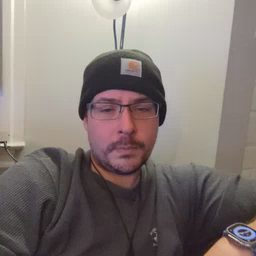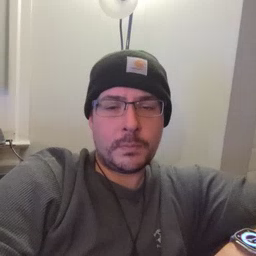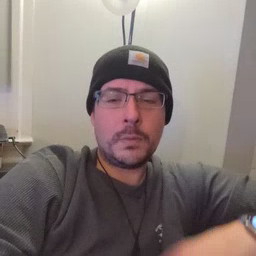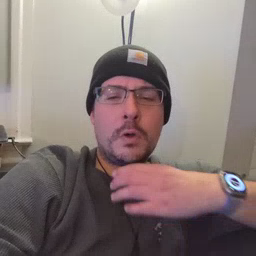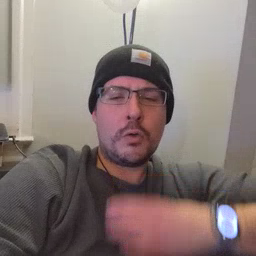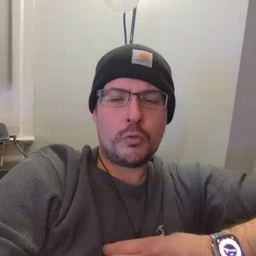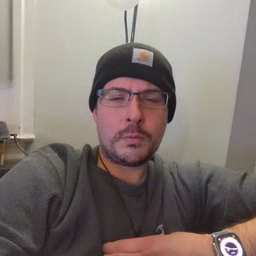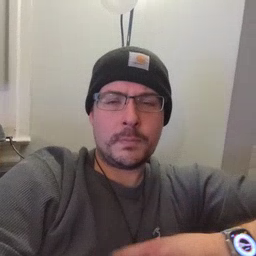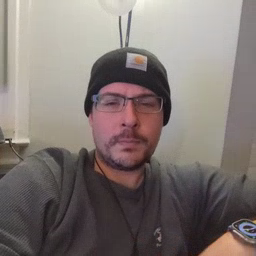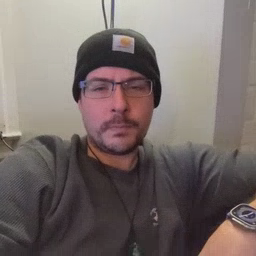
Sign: hungry